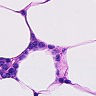
Metastatic tissue present: no